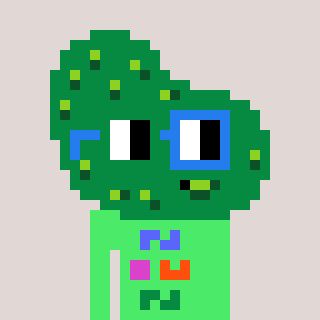
a pixel art character with square green and blue glasses, a pickle-shaped head and a teal-colored body on a warm background